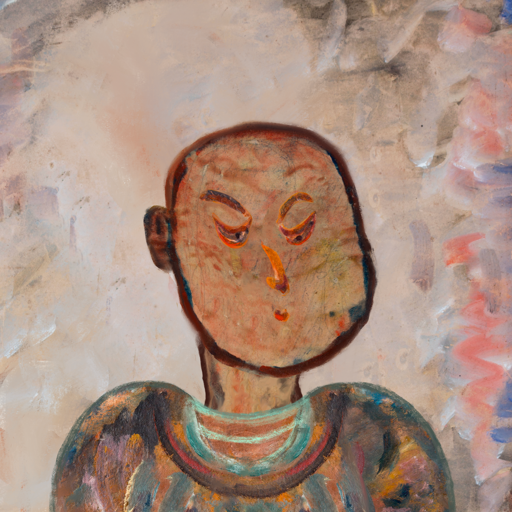
Background: Roy_Bahadur, Head And Neck Side: Orphan, Face Side: Hypocrite, Bust: Boggyland, Hair Side: Blank, Head Accessory: Blank, Second Necklace: Blank, Necklace: Blank, Baby: Blank